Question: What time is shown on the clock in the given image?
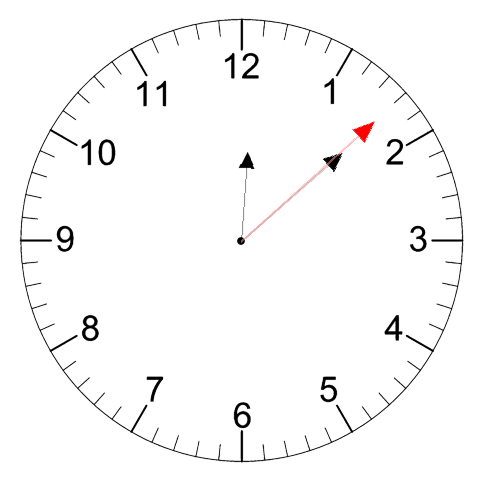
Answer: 12:08:08